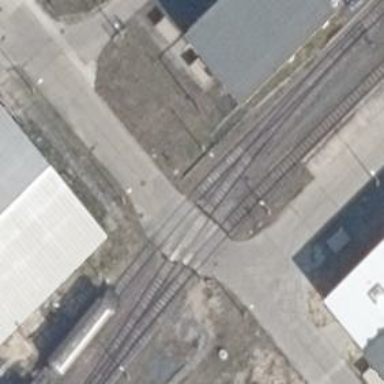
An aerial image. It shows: Railway spur service.